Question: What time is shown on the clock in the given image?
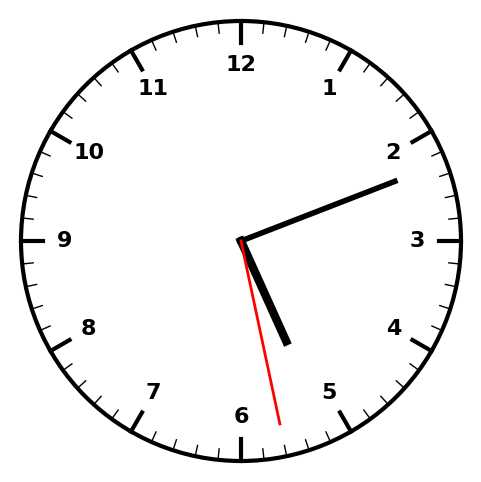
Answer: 05:11:28